Field crop: maize
Growth stage: 2
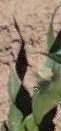
Species: maize